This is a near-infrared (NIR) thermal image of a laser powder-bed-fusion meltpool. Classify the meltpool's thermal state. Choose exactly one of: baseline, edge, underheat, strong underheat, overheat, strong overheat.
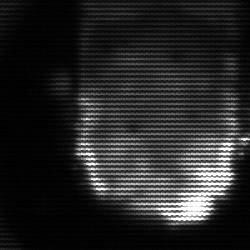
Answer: baseline